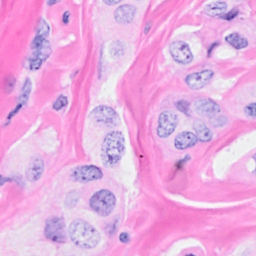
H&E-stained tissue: Breast